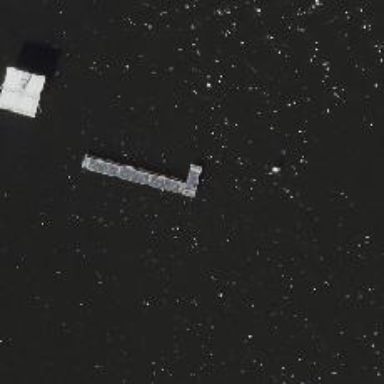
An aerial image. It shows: Man-made pier.